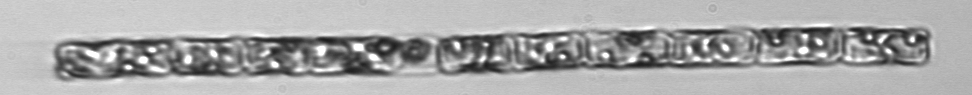
Label: Guinardia_delicatula_TAG_internal_parasite